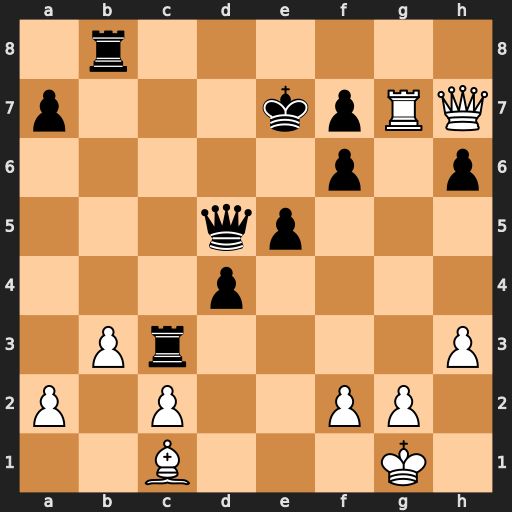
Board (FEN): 1r6/p3kpRQ/5p1p/3qp3/3p4/1Pr4P/P1P2PP1/2B3K1
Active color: w
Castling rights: -
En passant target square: -
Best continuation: Ba3+ Ke6 Rxf7